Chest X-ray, PA view. Patient: 62 years old, sex M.
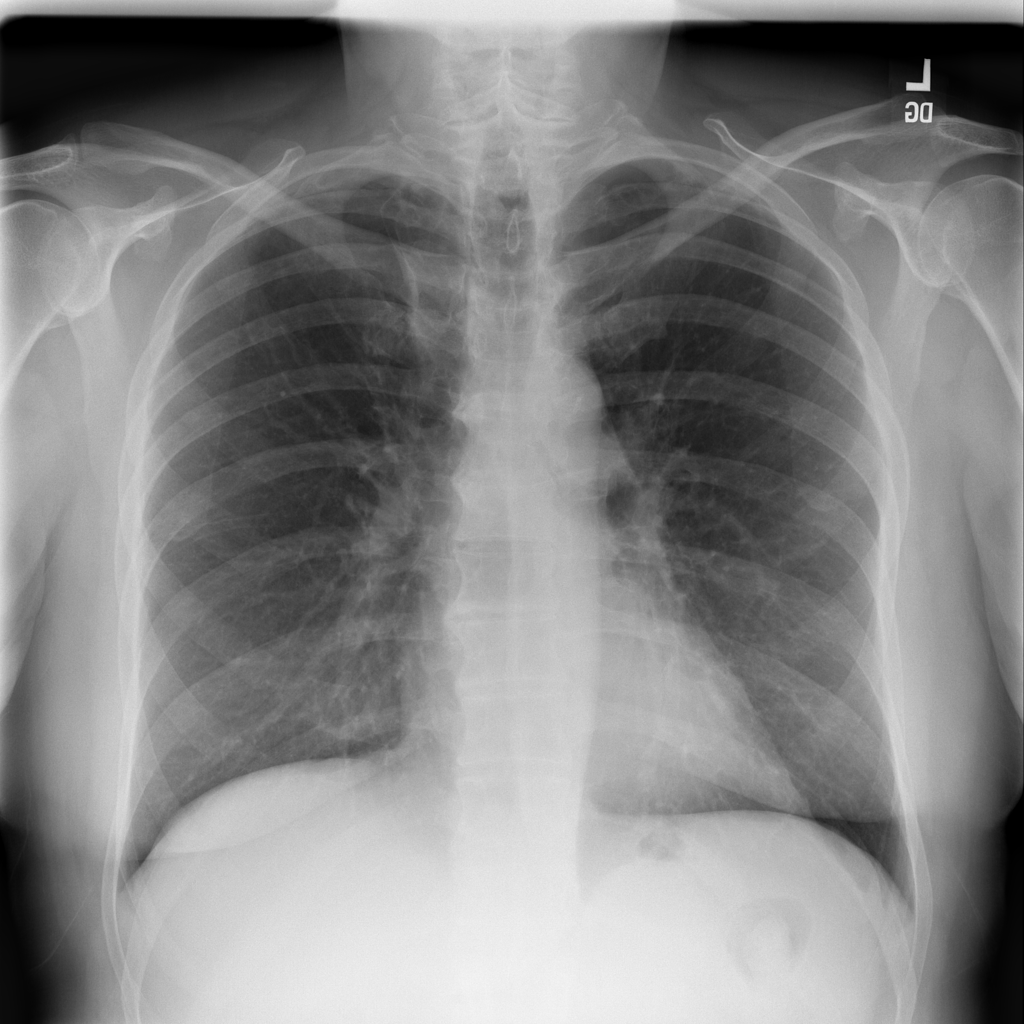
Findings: No Finding